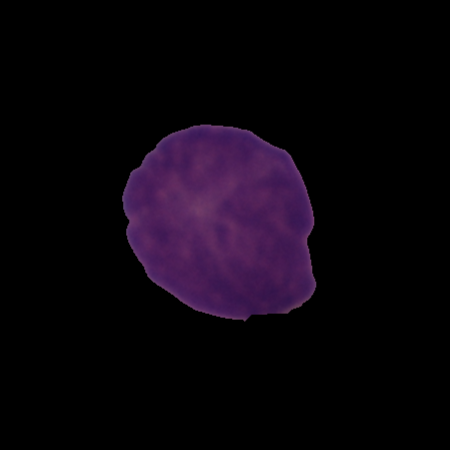
Label: cancer